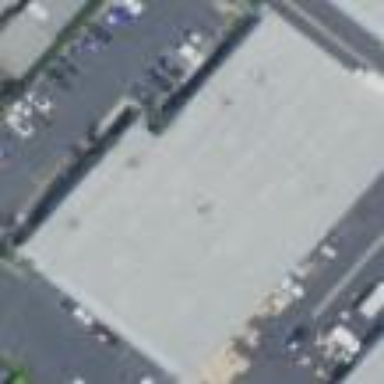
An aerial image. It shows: Warehouse.